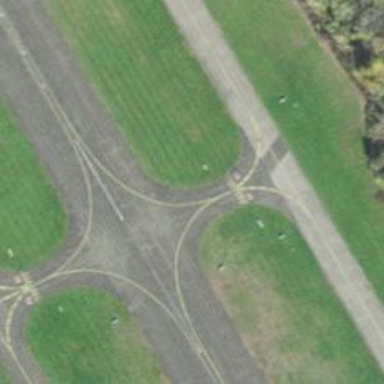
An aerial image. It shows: Image of taxiway at airport.